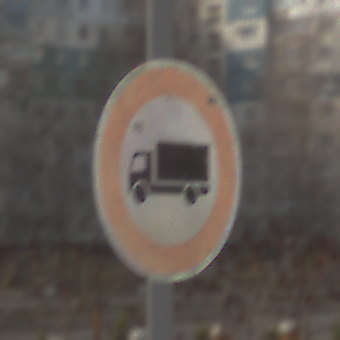
Verkehrszeichen: VerbotFuerKraftfahrzeugeUeberDreiKommaFuenfTonnen
Umgebung: Outdoor, Urban
Tageszeit: MorningAfternoon
Wetter: PartlyCloudy
Licht: Natural
Jahreszeit: NotSpecified
Kontrast: HighContrast